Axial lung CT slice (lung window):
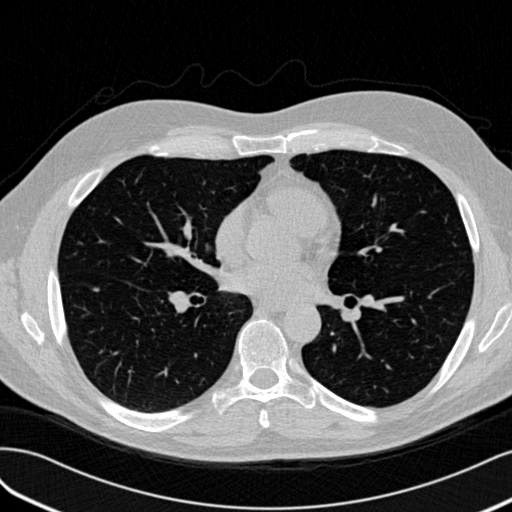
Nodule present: yes
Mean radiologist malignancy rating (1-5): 2